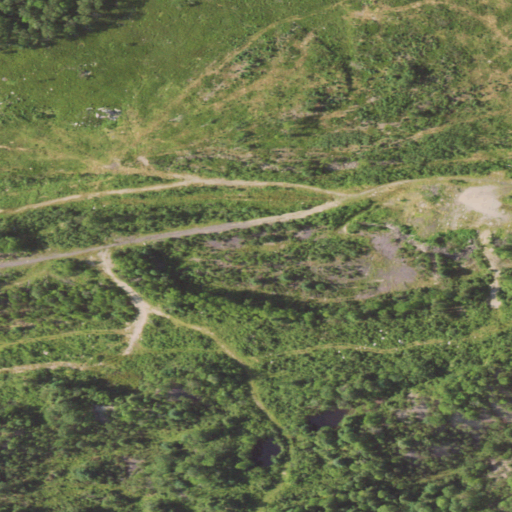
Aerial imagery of mountain in Pennsylvania named Green Mountain containing shrub, deciduous forest, mixed forest, and low intensity development